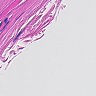
Metastatic tissue present: no